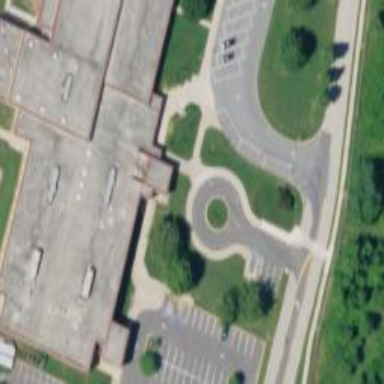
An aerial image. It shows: School building.